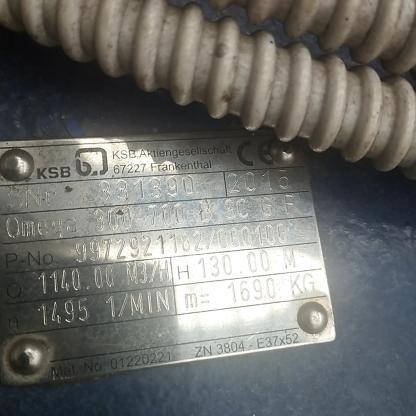
Klasa: tabliczka-znamionowa